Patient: sex M, age 42
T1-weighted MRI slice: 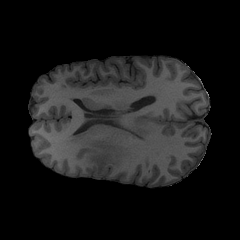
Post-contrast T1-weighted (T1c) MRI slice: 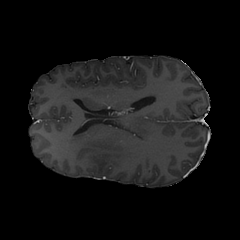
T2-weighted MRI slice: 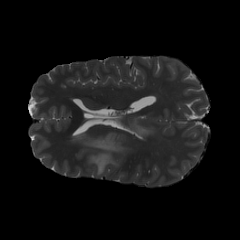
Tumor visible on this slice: yes
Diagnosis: Astrocytoma, IDH-mutant
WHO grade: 3